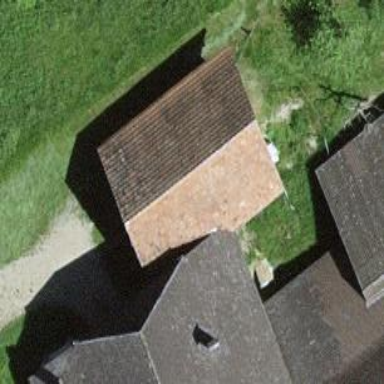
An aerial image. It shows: Barn.